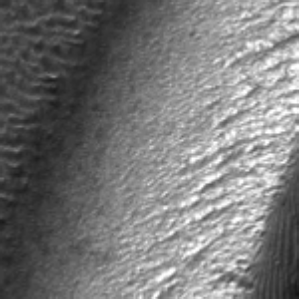
Label: frost